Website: walmart
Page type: gifting
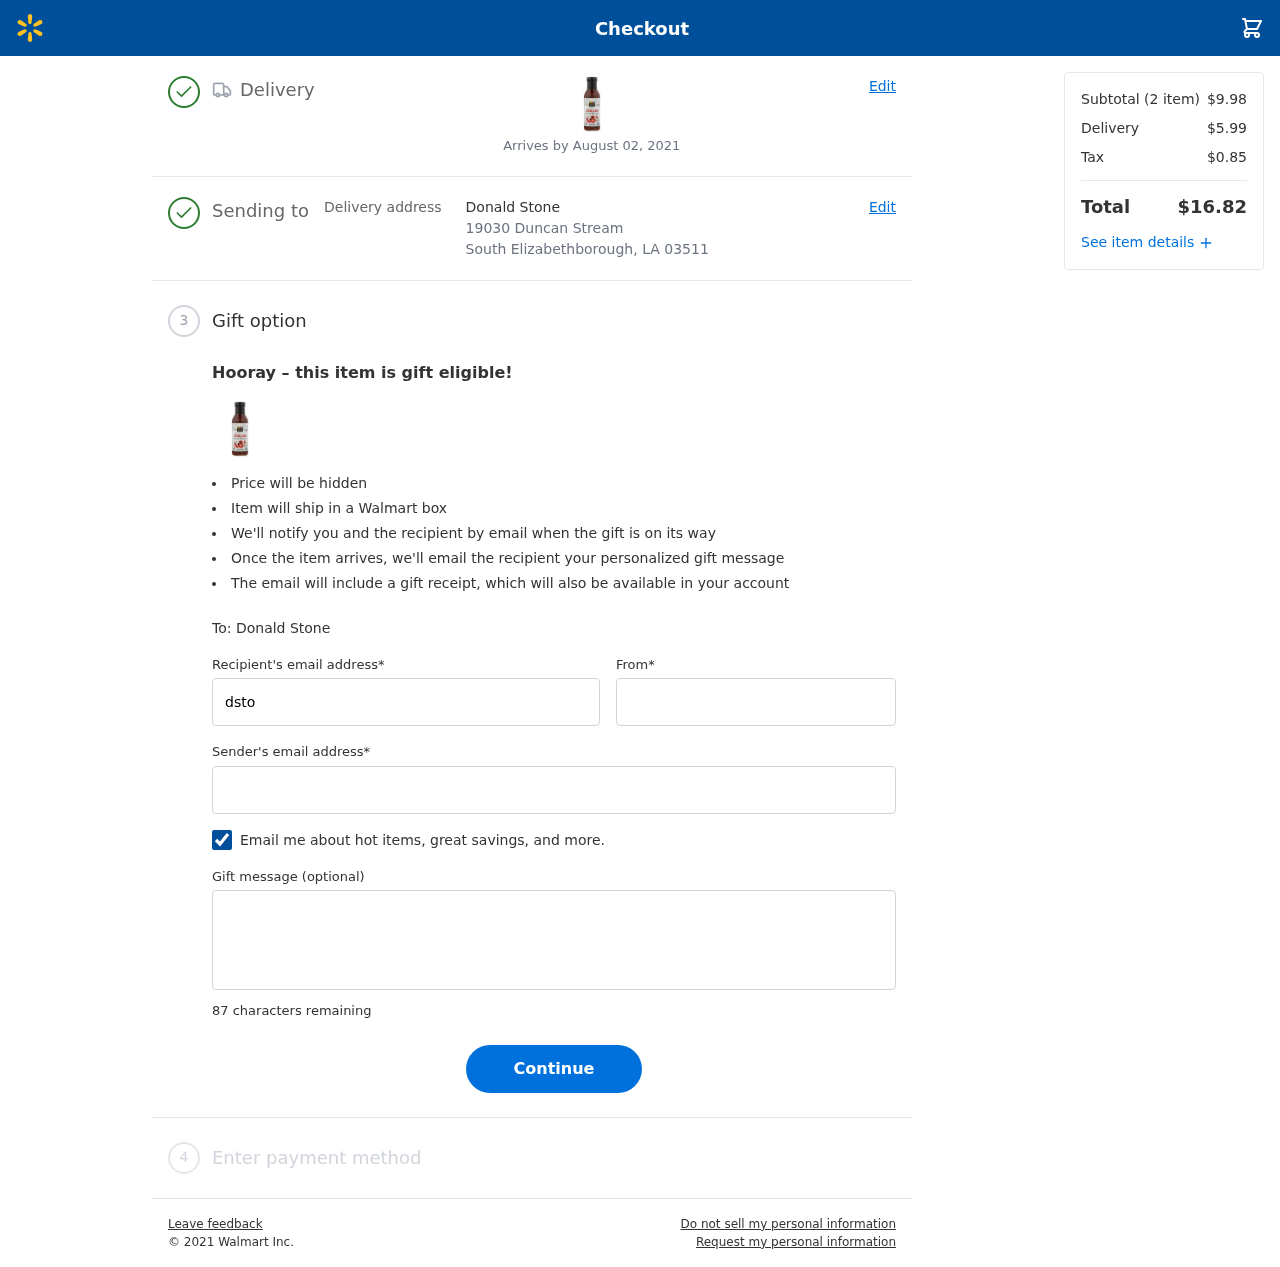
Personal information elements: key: PII_CITY_STATE_ZIP
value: South Elizabethborough, LA 03511
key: PII_EMAIL
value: eric.blake@yahoo.com
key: PII_FIRSTNAME
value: Eric
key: PII_GIFT_EMAIL
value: dstone@hotmail.com
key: PII_GIFT_FULLNAME
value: Donald Stone
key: PII_GIFT_MESSAGE
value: Hey Donald, I know how much you love cooking up a storm, so I thought this Korean style gochujang sauce would be perfect for adding some zing to your meals! Can't wait to taste what you come up with. Enjoy!
Eric
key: PII_STREET
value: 19030 Duncan Stream
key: PII_GIFT_FIRSTNAME
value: Donald
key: PII_GIFT_LASTNAME
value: Stone
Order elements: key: ORDER_DELIVERY_DATE
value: Arrives by August 02, 2021
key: ORDER_NUM_ITEMS
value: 2
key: ORDER_SUBTOTAL
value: $9.98
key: ORDER_SHIPPING_COST
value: $5.99
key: ORDER_TAX
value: $0.85
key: ORDER_TOTAL
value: $16.82